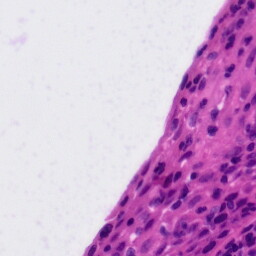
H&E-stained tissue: Tonsil